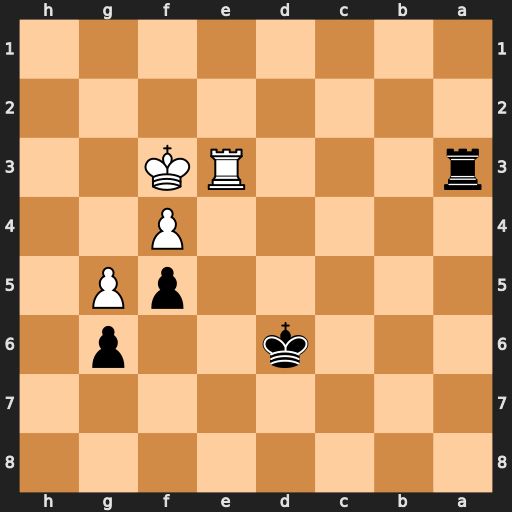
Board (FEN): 8/8/3k2p1/5pP1/5P2/r3RK2/8/8
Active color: b
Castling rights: -
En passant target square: -
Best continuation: Rxe3+ Kxe3 Kc5 Kd3 Kd5